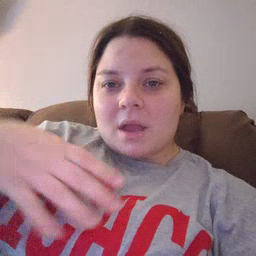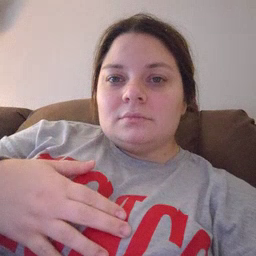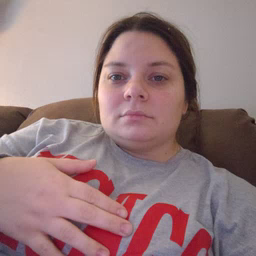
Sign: fireman